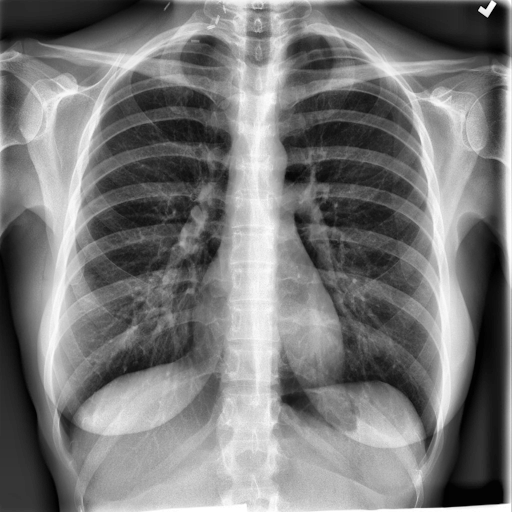
Finding: NORMAL